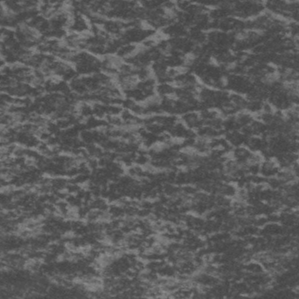
Label: frost